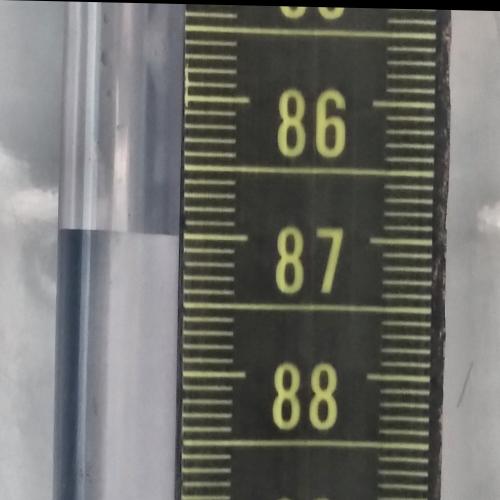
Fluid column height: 87.0 cm